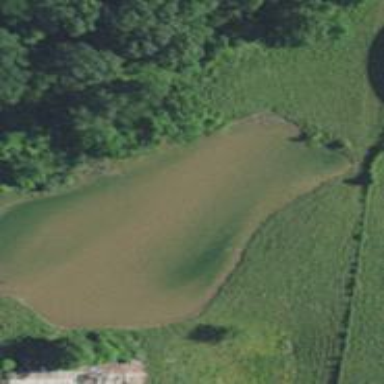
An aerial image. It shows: Serene pond surrounded by nature.